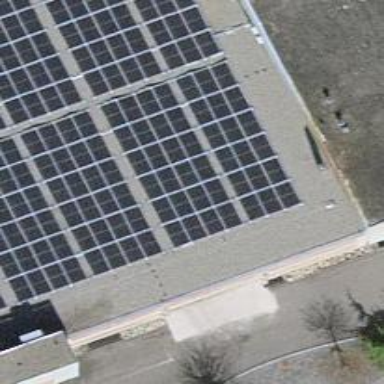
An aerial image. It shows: Solar power generator with photovoltaic panels.